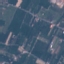
Land use / land cover class: PermanentCrop